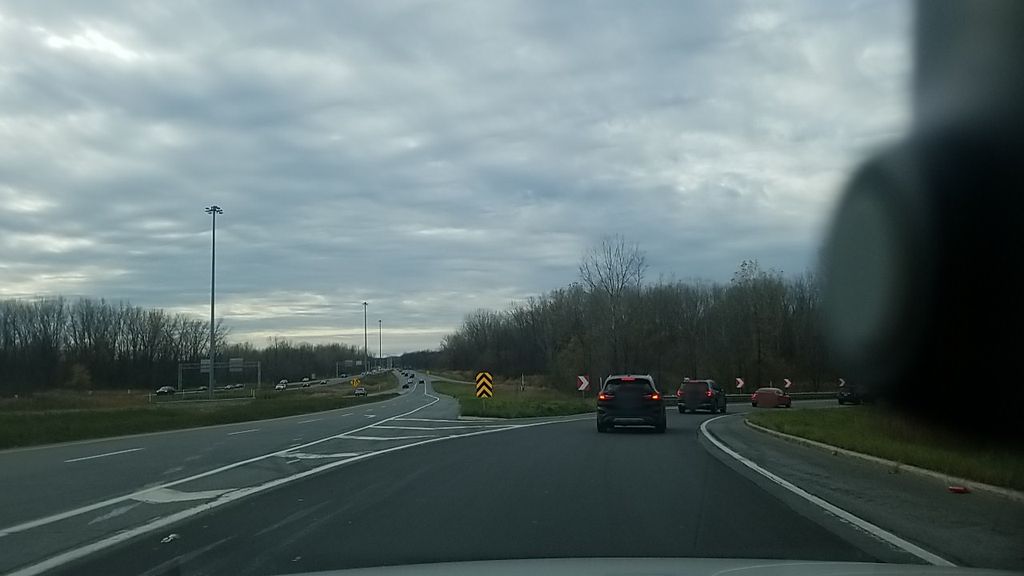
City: montreal